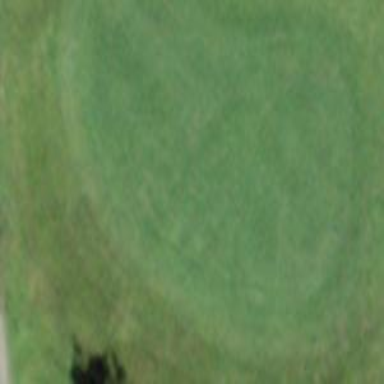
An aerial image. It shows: Golf green.